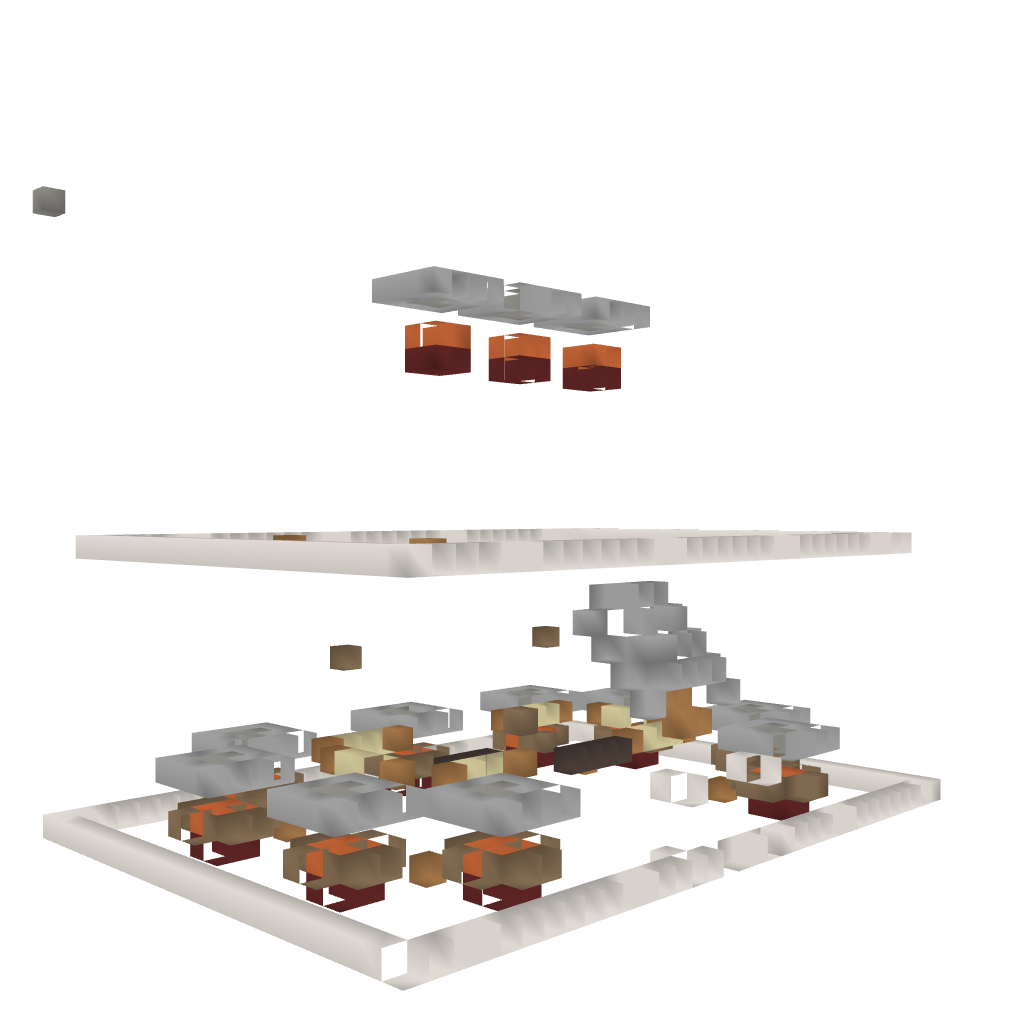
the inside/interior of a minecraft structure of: Templo